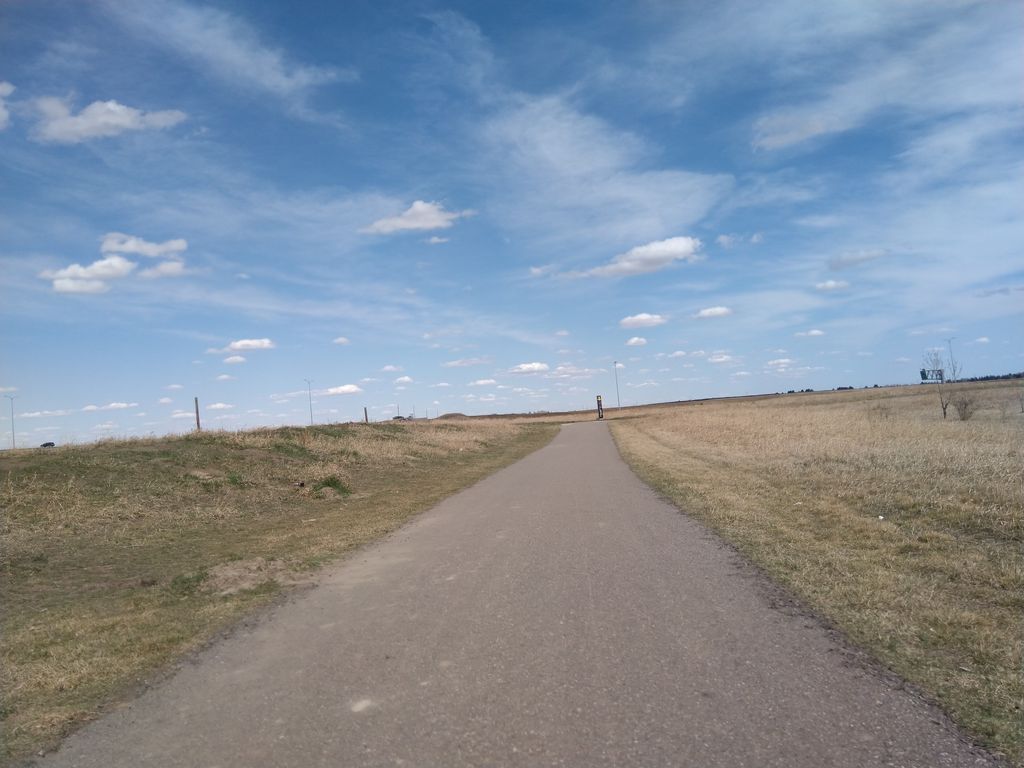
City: calgary